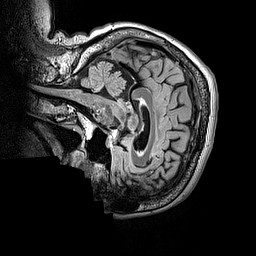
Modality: FLAIR
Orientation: sagittal
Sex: female
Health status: ill
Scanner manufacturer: siemens
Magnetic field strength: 3 T
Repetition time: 5 s
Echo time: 0.388 s